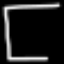
Label: square